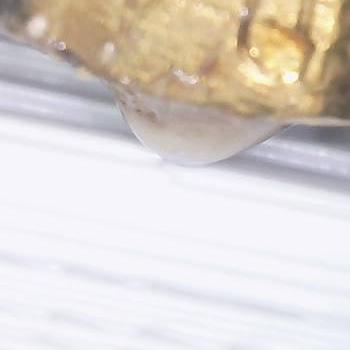
Flow rate: 158%